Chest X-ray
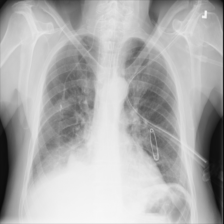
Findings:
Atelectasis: positive
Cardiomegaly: negative
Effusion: positive
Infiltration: positive
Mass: negative
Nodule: negative
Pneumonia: negative
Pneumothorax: negative
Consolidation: negative
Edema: negative
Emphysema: negative
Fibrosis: negative
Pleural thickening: negative
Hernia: negative